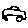
Label: car